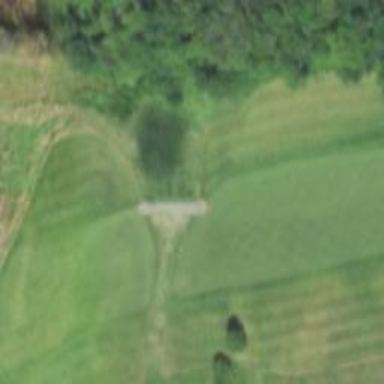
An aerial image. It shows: View of golf hole.